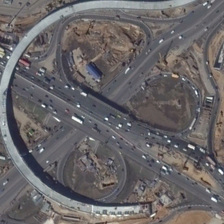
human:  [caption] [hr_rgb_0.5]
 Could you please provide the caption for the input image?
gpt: some bareland are near a viaduct with many cars .

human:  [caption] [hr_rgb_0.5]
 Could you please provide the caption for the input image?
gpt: some bareland are near a viaduct with many cars .

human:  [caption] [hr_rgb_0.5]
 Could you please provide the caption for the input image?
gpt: some bareland are near a viaduct with many cars .

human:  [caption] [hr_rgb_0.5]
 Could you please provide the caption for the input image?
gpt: some bareland are near a viaduct with many cars .

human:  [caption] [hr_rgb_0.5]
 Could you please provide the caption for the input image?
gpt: some bareland are near a viaduct with many cars .